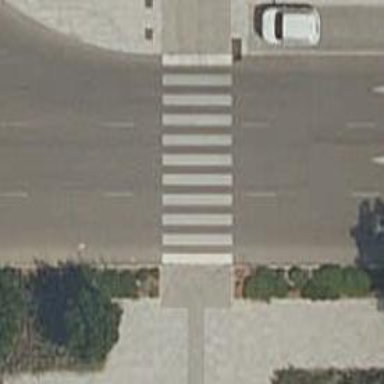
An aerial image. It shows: Uncontrolled crossing on the road.